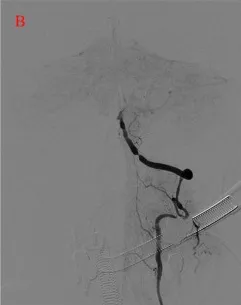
(B) Left vertebral angiogram showing the venous phase of the intracranial anatomy and left VA flow arrest.
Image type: radiology (x_ray)